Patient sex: F
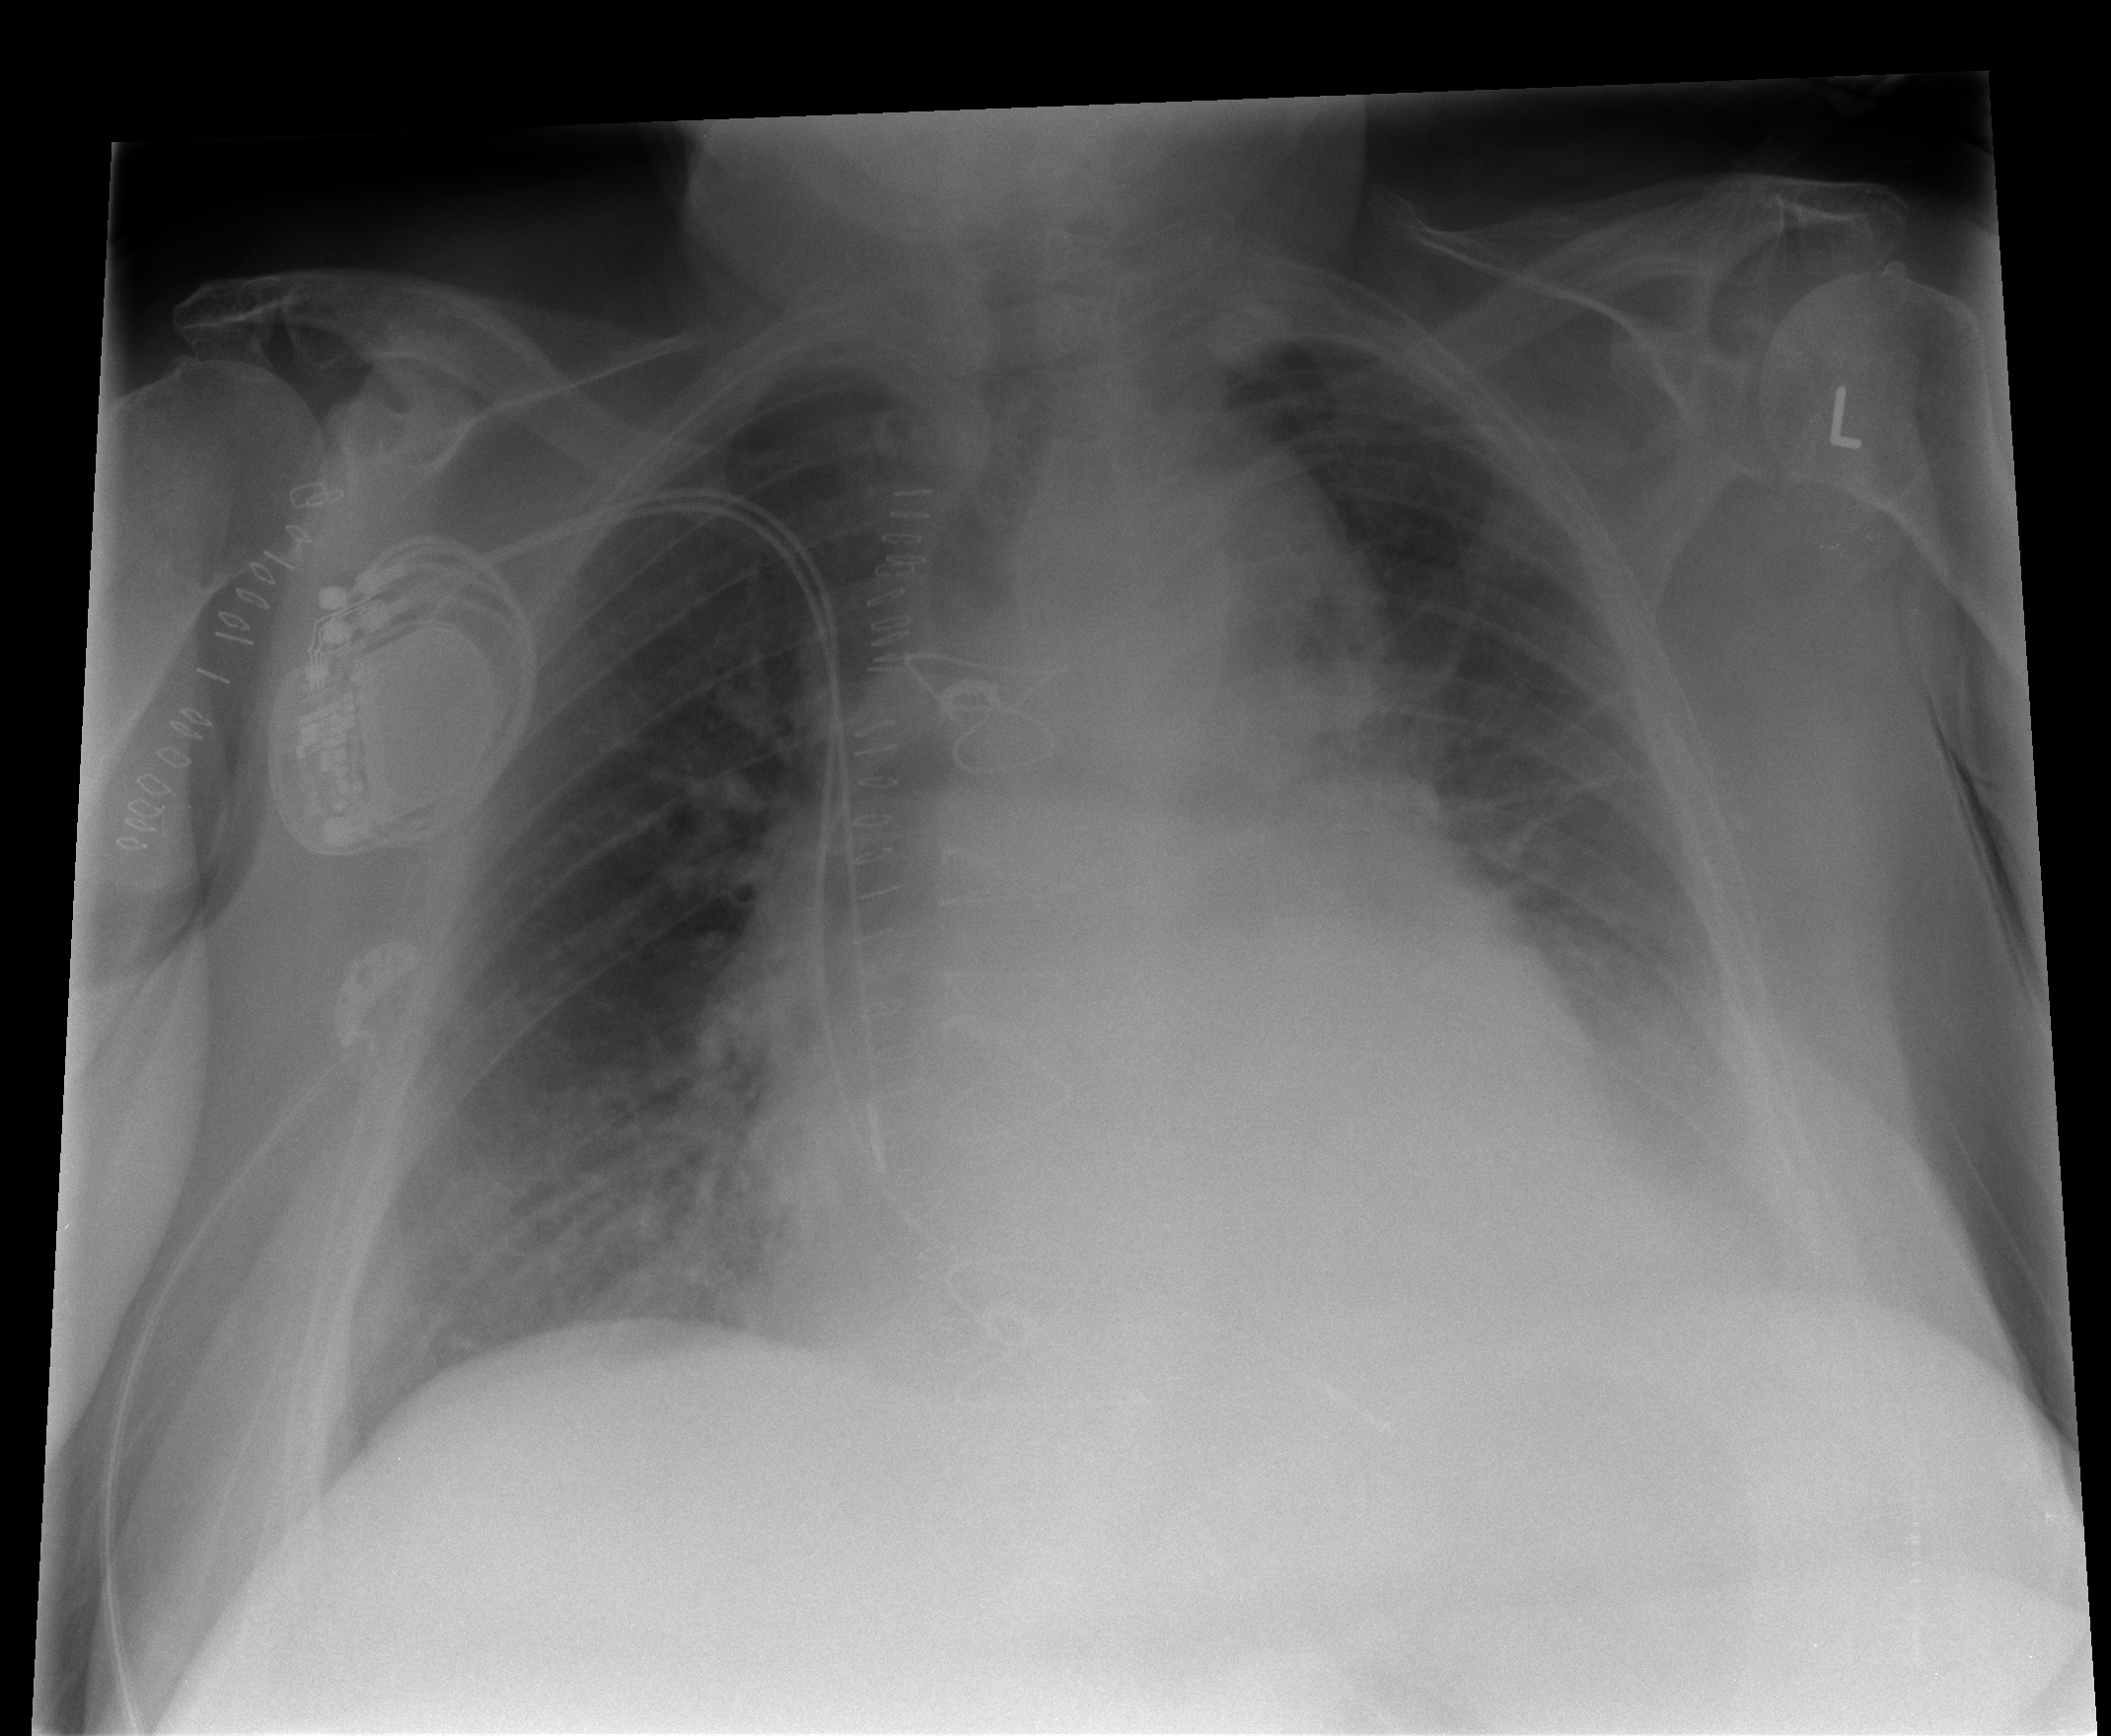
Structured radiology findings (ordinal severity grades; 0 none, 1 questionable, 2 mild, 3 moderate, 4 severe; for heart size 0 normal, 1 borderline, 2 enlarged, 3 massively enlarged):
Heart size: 3
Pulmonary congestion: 2
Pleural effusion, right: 0
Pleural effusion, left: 1
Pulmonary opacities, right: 2
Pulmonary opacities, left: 0
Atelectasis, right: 2
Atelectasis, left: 2